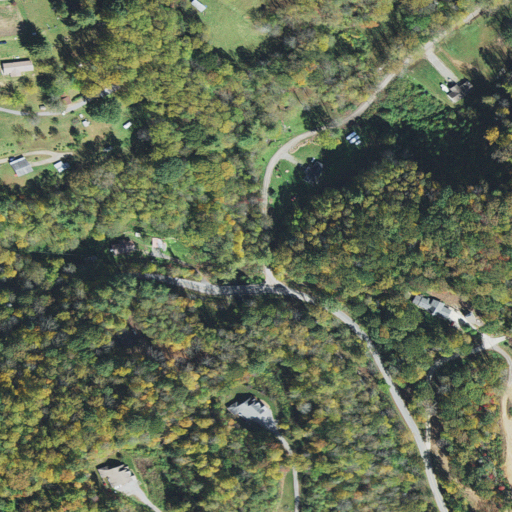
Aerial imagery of valley in North Carolina named Chewing Gum Cove containing deciduous forest, open development, pasture, grassland, and low intensity development